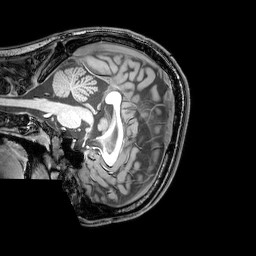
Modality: T1w
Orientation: sagittal
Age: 26
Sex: male
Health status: healthy
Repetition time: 0.081 s
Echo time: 0.037 s